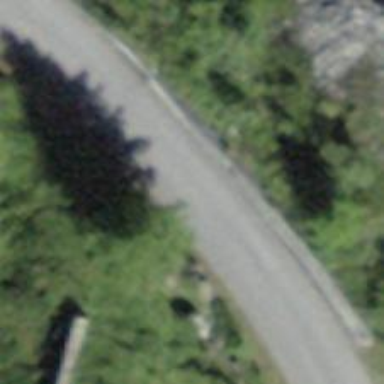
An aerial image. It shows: Unclassified road with asphalt surface.